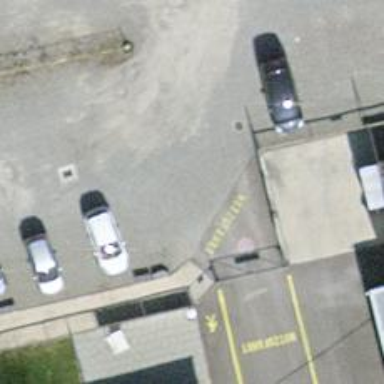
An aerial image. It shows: Parking aisle designated as service road.